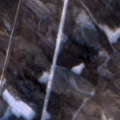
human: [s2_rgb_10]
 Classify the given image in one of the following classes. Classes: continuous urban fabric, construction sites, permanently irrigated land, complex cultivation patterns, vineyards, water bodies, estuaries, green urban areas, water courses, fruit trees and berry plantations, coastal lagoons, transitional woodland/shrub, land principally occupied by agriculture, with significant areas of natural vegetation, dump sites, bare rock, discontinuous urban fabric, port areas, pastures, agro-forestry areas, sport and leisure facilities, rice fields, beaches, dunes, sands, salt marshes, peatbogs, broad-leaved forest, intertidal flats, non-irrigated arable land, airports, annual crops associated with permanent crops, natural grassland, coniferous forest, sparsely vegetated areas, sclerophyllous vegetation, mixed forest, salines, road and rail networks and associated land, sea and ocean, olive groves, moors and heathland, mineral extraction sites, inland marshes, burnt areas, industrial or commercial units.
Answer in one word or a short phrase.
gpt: coniferous forest, mixed forest